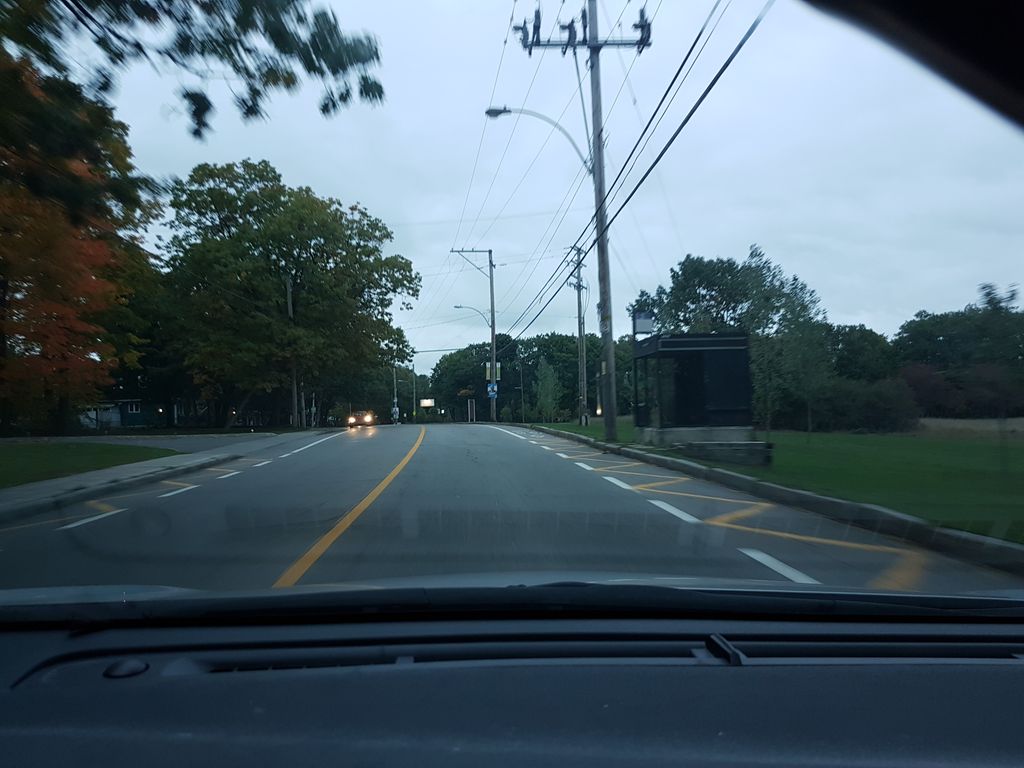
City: quebec_city